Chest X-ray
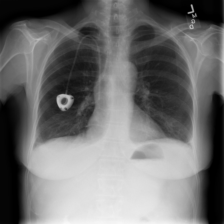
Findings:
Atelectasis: positive
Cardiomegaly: negative
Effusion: negative
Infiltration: negative
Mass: negative
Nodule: negative
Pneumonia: negative
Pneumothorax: negative
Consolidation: negative
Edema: negative
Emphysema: negative
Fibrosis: negative
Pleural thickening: negative
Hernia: negative